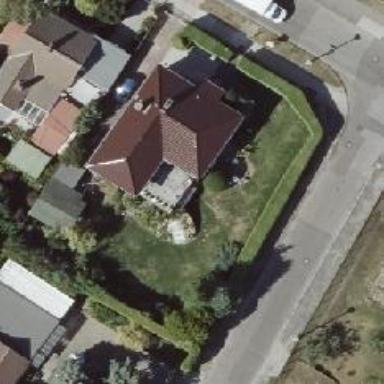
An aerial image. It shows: Detached building.